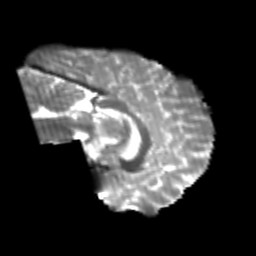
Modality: T2w
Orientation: sagittal
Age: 22
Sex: male
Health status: healthy
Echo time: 0.074 s